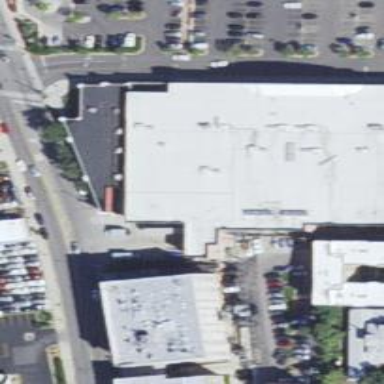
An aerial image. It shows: Retail building housing supermarket.